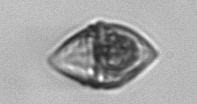
Label: Gyrodinium